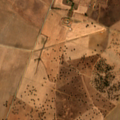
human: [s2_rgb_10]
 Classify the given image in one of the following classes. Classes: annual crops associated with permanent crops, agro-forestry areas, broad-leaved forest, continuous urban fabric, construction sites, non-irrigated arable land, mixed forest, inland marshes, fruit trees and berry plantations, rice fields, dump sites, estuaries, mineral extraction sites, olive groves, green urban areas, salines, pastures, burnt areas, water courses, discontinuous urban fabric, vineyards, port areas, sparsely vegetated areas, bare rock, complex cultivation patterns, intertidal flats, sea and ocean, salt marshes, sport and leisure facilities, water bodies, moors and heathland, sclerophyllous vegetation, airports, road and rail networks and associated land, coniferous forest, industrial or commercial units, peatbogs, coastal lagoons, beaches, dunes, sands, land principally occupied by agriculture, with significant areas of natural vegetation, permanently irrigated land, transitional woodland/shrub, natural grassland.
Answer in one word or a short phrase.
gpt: non-irrigated arable land, fruit trees and berry plantations, olive groves, agro-forestry areas